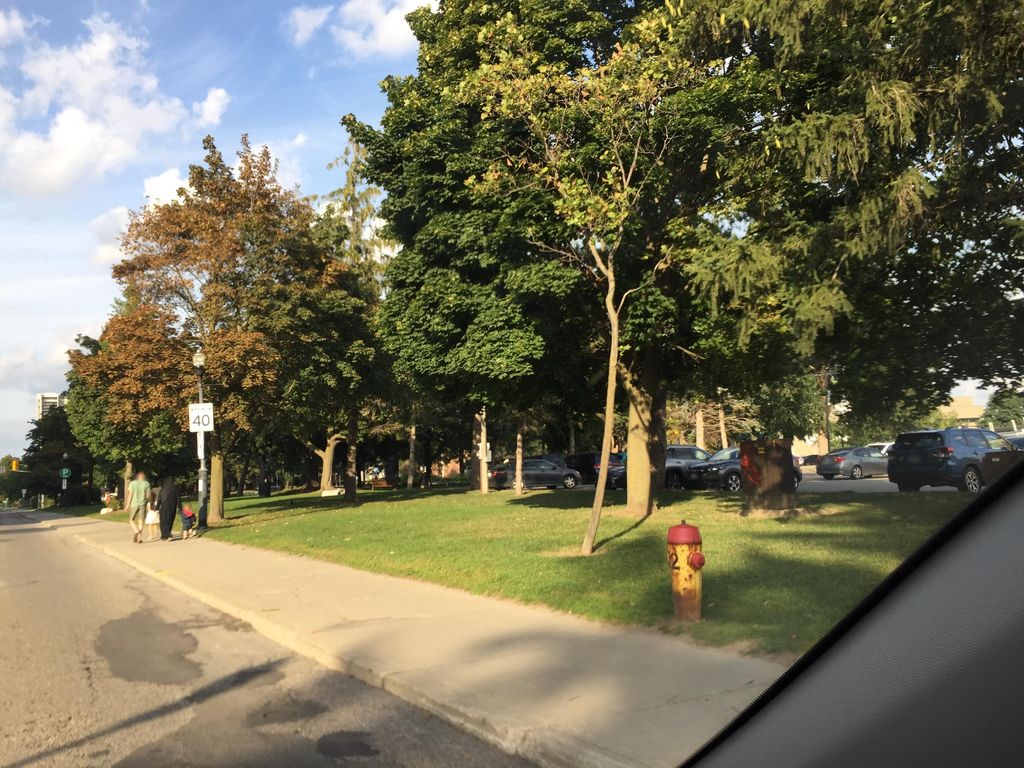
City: kitchener-waterloo